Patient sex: M
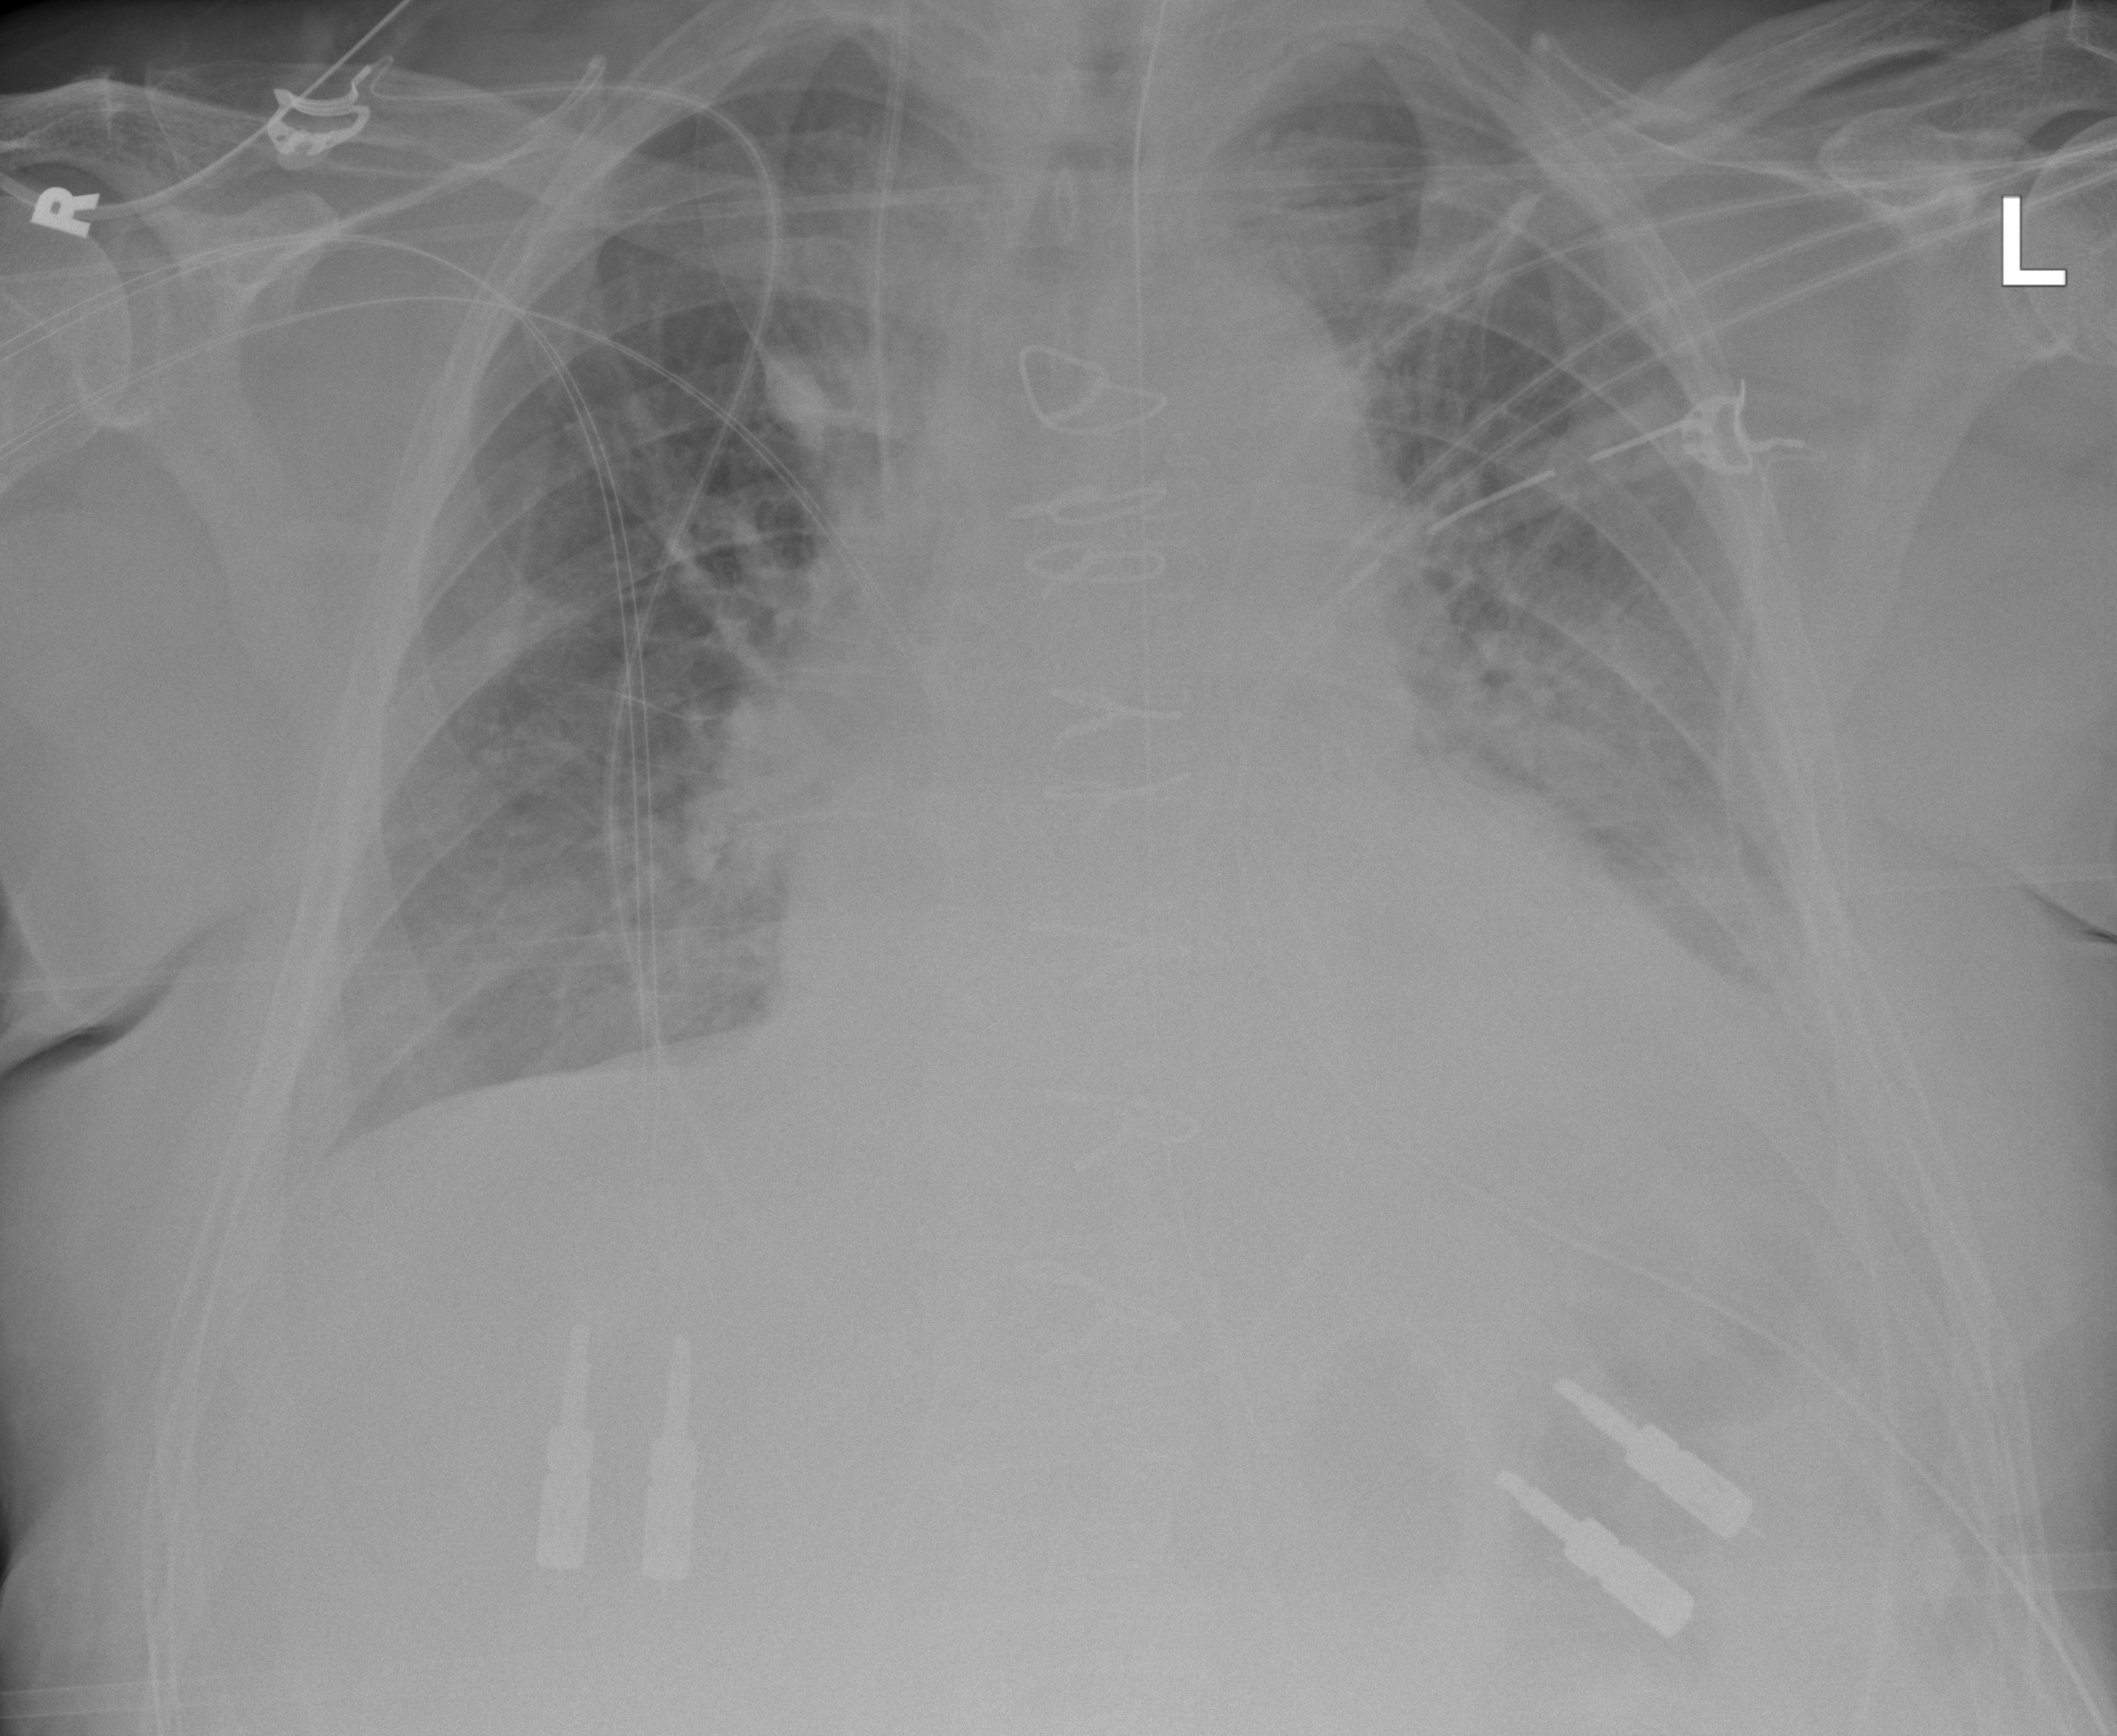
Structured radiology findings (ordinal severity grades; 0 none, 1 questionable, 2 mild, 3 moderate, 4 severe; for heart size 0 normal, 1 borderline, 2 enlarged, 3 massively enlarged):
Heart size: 2
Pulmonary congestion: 2
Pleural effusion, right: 1
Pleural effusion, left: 2
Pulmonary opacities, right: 2
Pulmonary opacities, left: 2
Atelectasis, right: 1
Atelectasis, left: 2